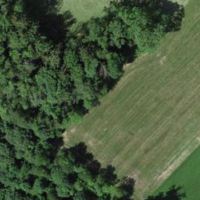
EUNIS habitat code: 52
Species observed at this site:
Filipendula ulmaria